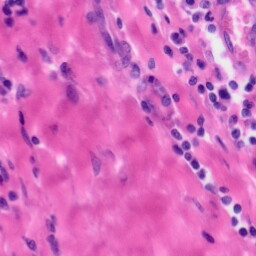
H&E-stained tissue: Tonsil